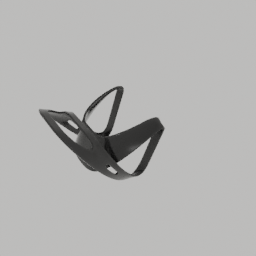
Label: furniture